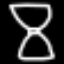
Label: hourglass